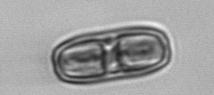
Label: Ephemera